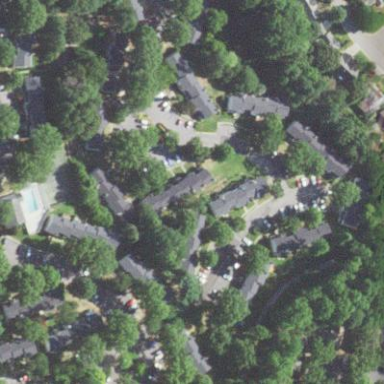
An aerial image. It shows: Residential neighbourhood.